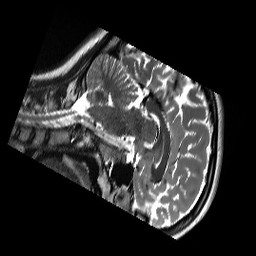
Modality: T2w
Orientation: sagittal
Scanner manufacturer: siemens
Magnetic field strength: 3 T
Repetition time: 13.52 s
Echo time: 0.088 s